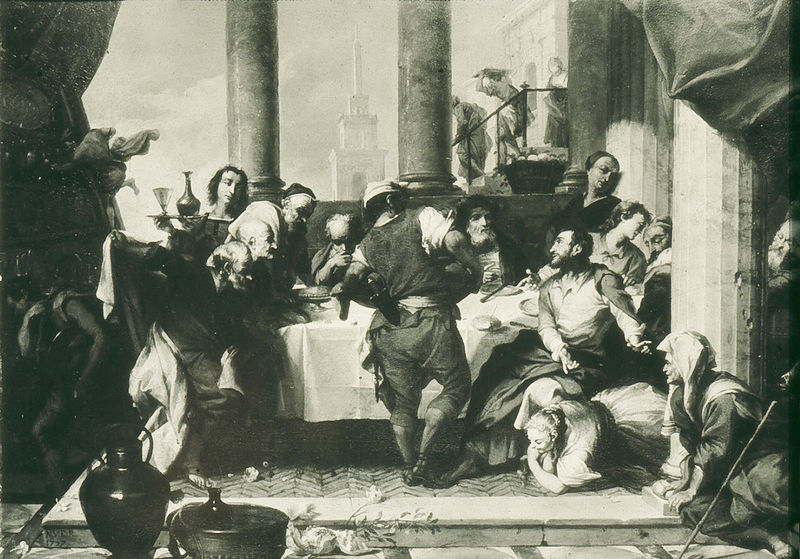
Titel: Christus und der Pharisäer Simon
Künstler: Nicolas Vleughels
Institution: München, Neue Pinakothek
Schlagwörter: gemälde, himmel, weiß, menschen, frau, raum, schwarz, säulen, tisch, fest, feiern, gelage, trinken, rembrandt, schale, tablett, teller, vorhang, turm, krug, vase, treppe, essen, tafel, wein, gefäss, mahl, gestürzt, wirt, määner, galge